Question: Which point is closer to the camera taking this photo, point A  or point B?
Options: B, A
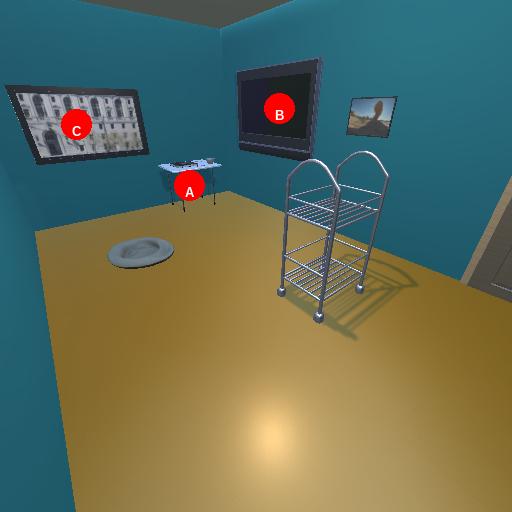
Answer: B